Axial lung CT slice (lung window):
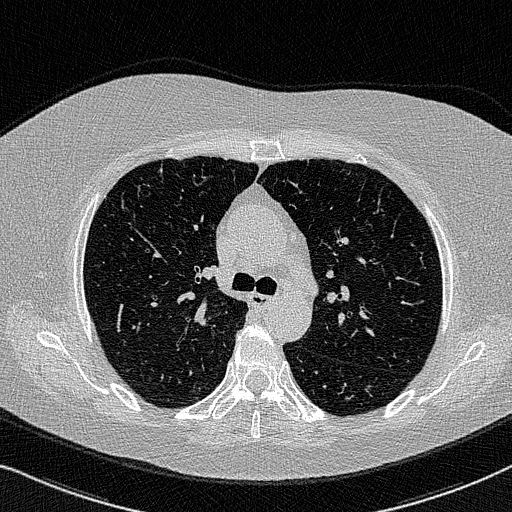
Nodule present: no